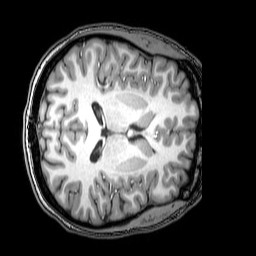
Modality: T1w
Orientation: axial
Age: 27
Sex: female